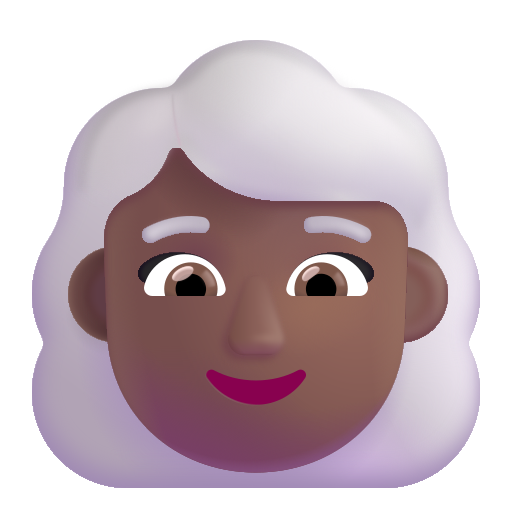
woman white hair color  dark